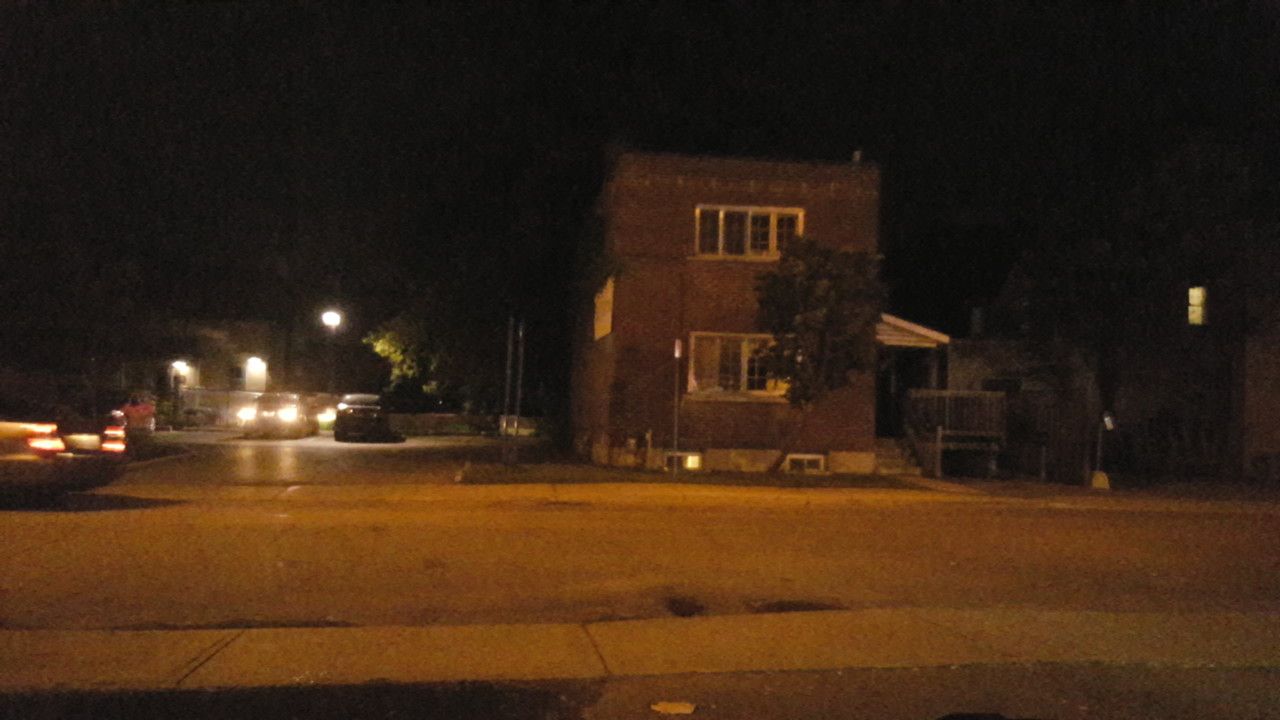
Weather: clear
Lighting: night
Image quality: slightly poor
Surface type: driving surface
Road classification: footway
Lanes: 2
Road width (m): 1.5
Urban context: urban centre
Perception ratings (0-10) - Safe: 1.93, Lively: 4.38, Beautiful: 3.47, Boring: 4.93, Depressing: 0.75, Wealthy: 7.42